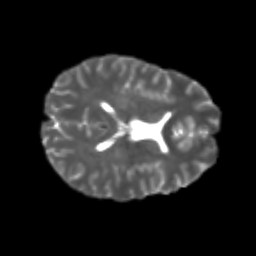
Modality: T2w
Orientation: axial
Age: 22
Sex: female
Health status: healthy
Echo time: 0.074 s